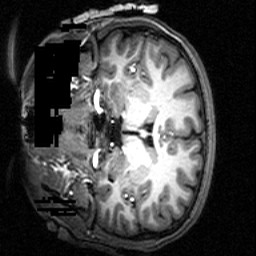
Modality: T1w
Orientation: coronal
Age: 23
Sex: female